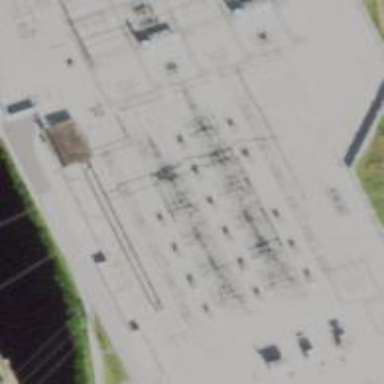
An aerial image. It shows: Switch for power supply.